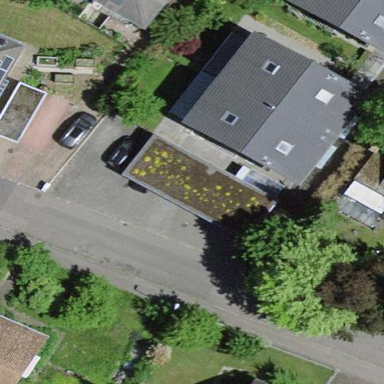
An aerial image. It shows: Carport structure.